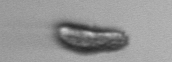
Label: Pseudochattonella_farcimen